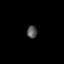
Tissue: lung
Cell type: Endothelial cells
Senescence score: 0.5494
Nuclear area (px): 119
Mean DAPI intensity: 88.95